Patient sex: F
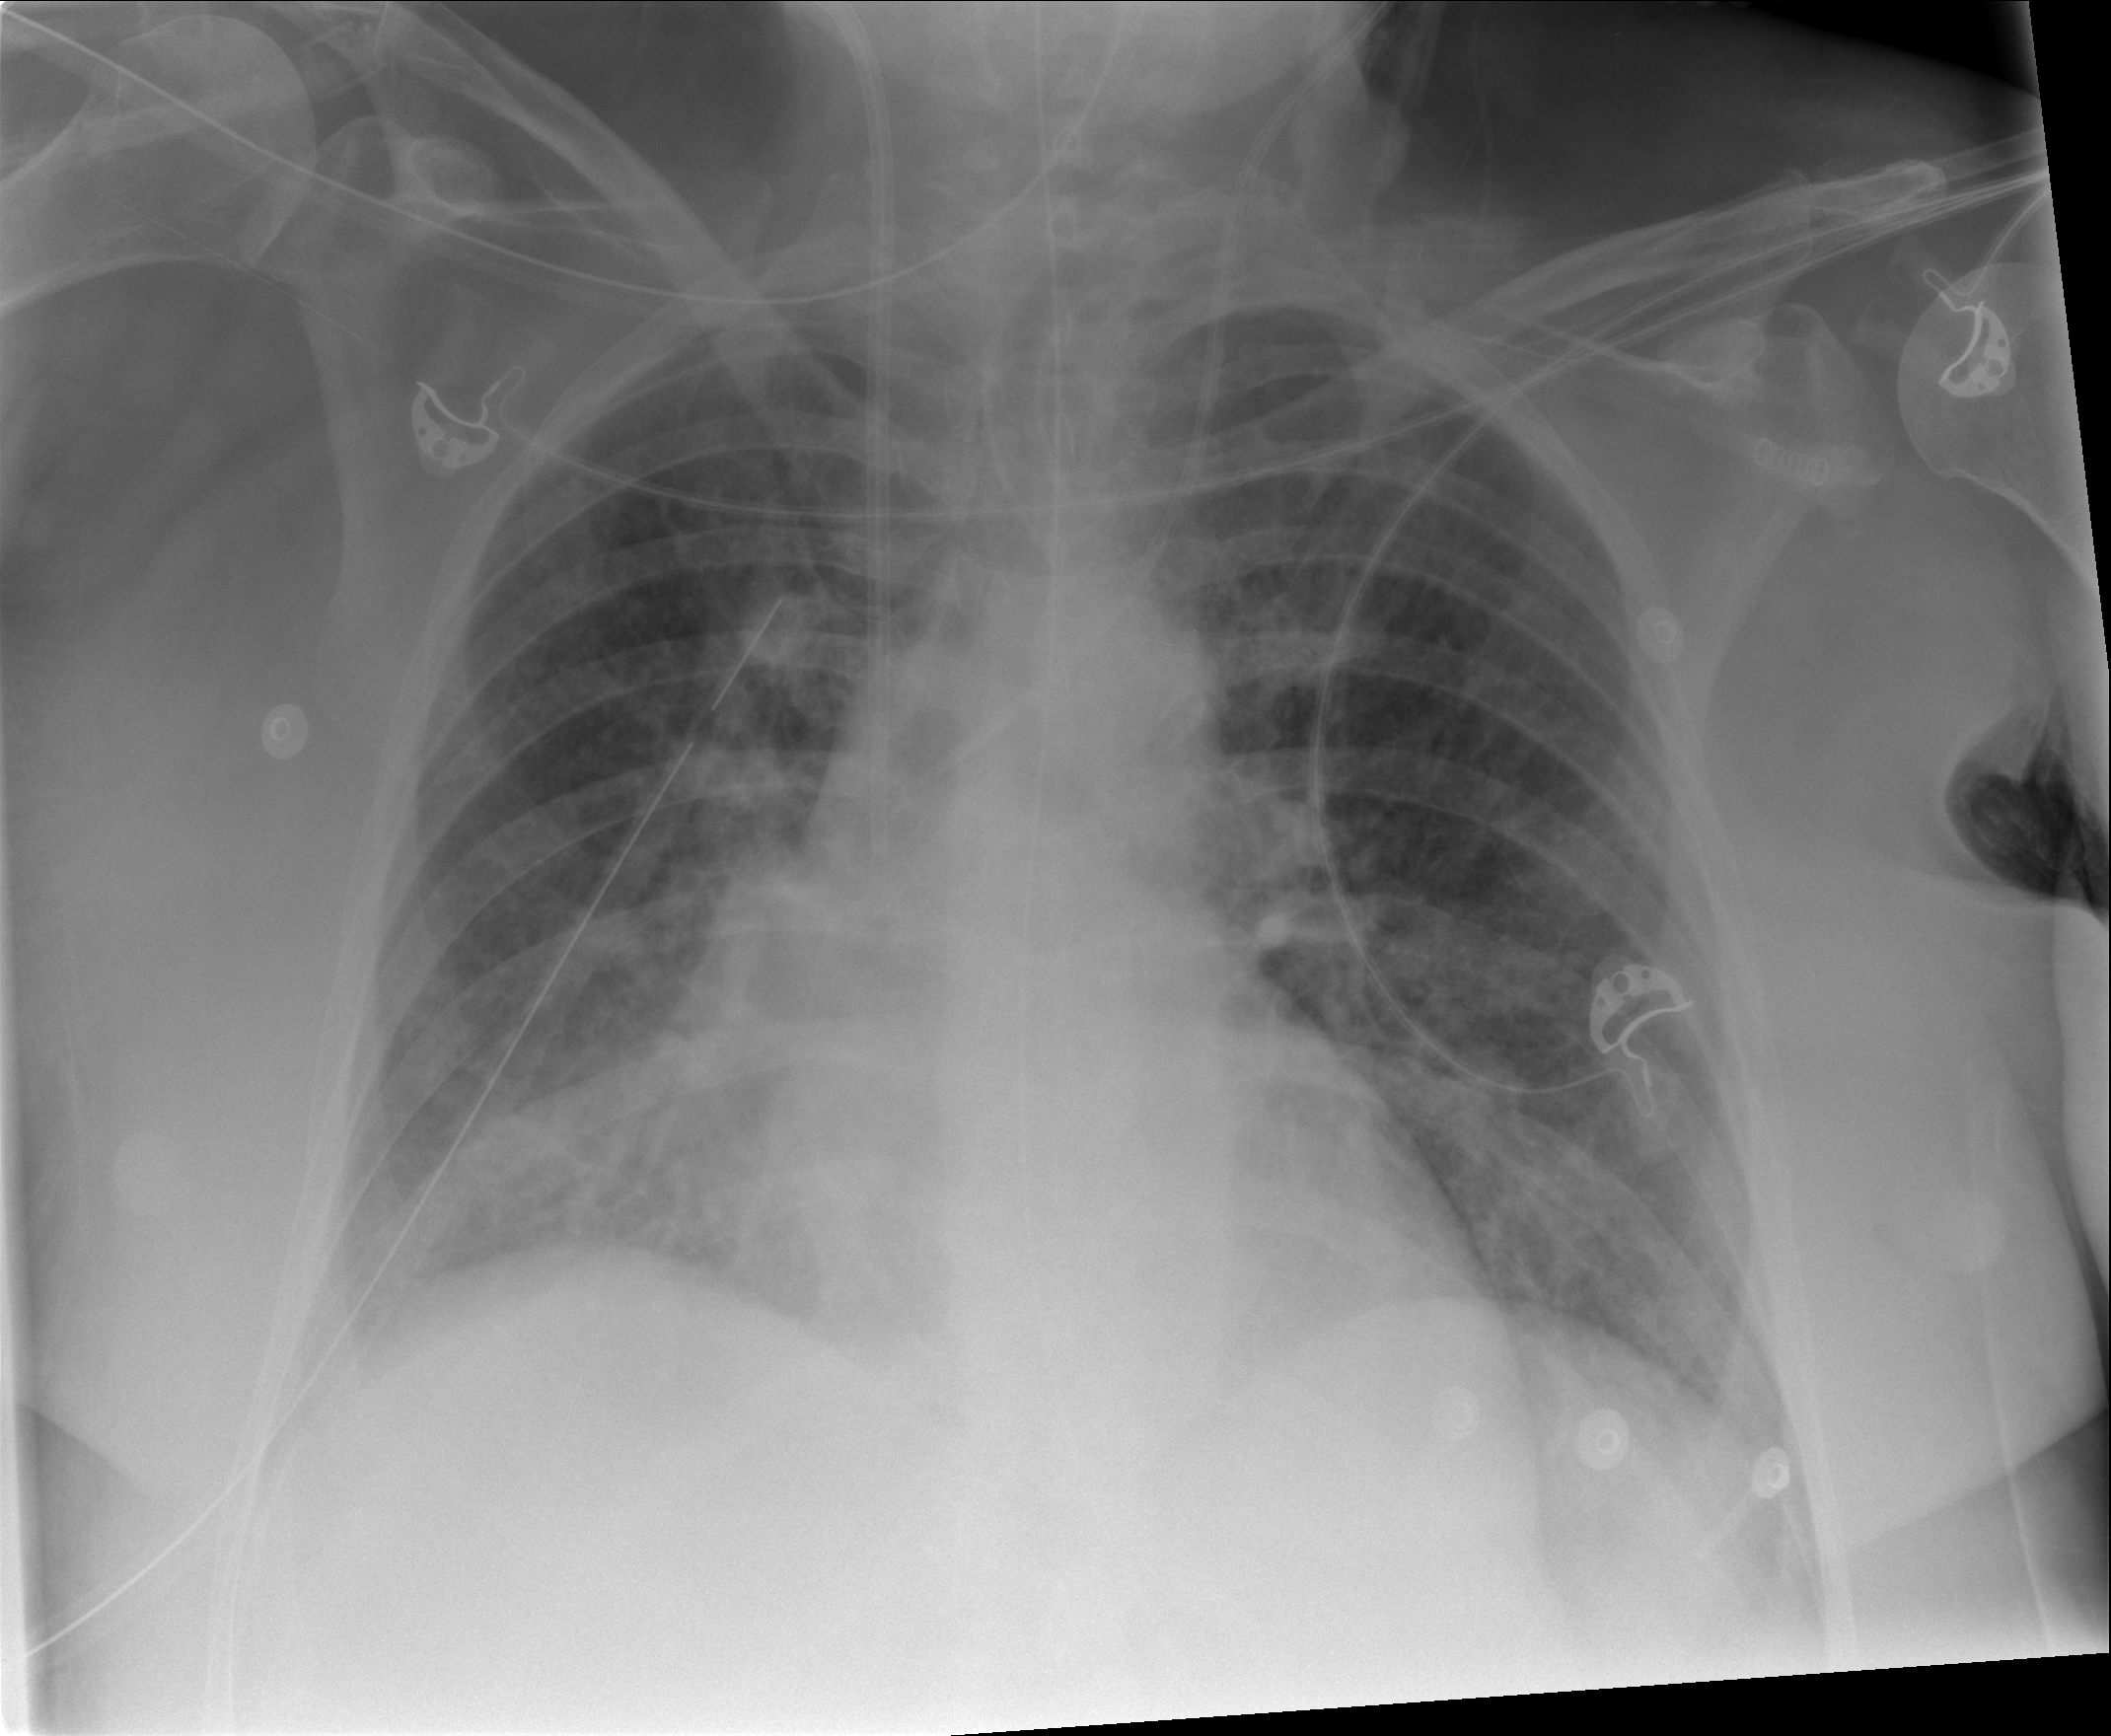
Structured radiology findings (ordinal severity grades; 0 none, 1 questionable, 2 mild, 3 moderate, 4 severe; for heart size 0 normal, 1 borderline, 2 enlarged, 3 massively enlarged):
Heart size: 2
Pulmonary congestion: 2
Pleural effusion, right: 1
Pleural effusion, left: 1
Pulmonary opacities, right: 3
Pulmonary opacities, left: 3
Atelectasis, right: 2
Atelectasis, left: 2